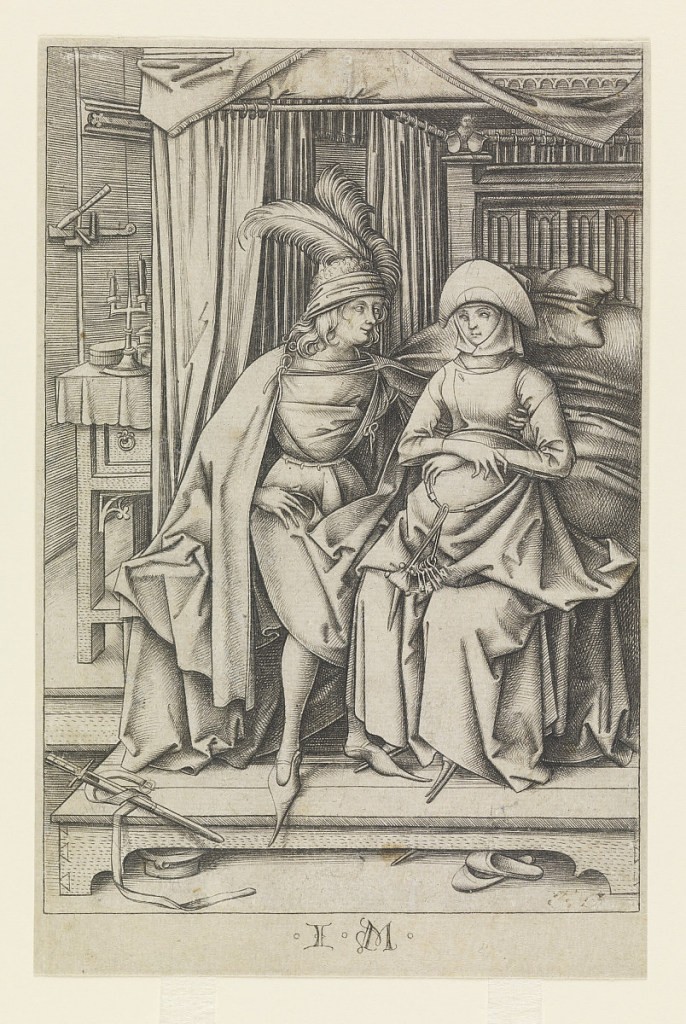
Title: A Couple Seated on a Bed
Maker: Israhel van Meckenem, German, ca. 1440 - 1503
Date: late 15th century
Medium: Engraving on white laid paper
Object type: Print
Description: View of the interior of a bedroom with a canopied bed on a dais under which is visible a chamber pot and slippers. At left, the door latch is secured closed with a knife. Upon the bed, a young man wearing a plumed hat and a mantle wraps his arm around the woman seated beside him. The woman is holding a large ring of keys in her lap. Inscribed on margin below in center: I.M.